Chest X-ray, PA view. Patient: 69 years old, sex F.
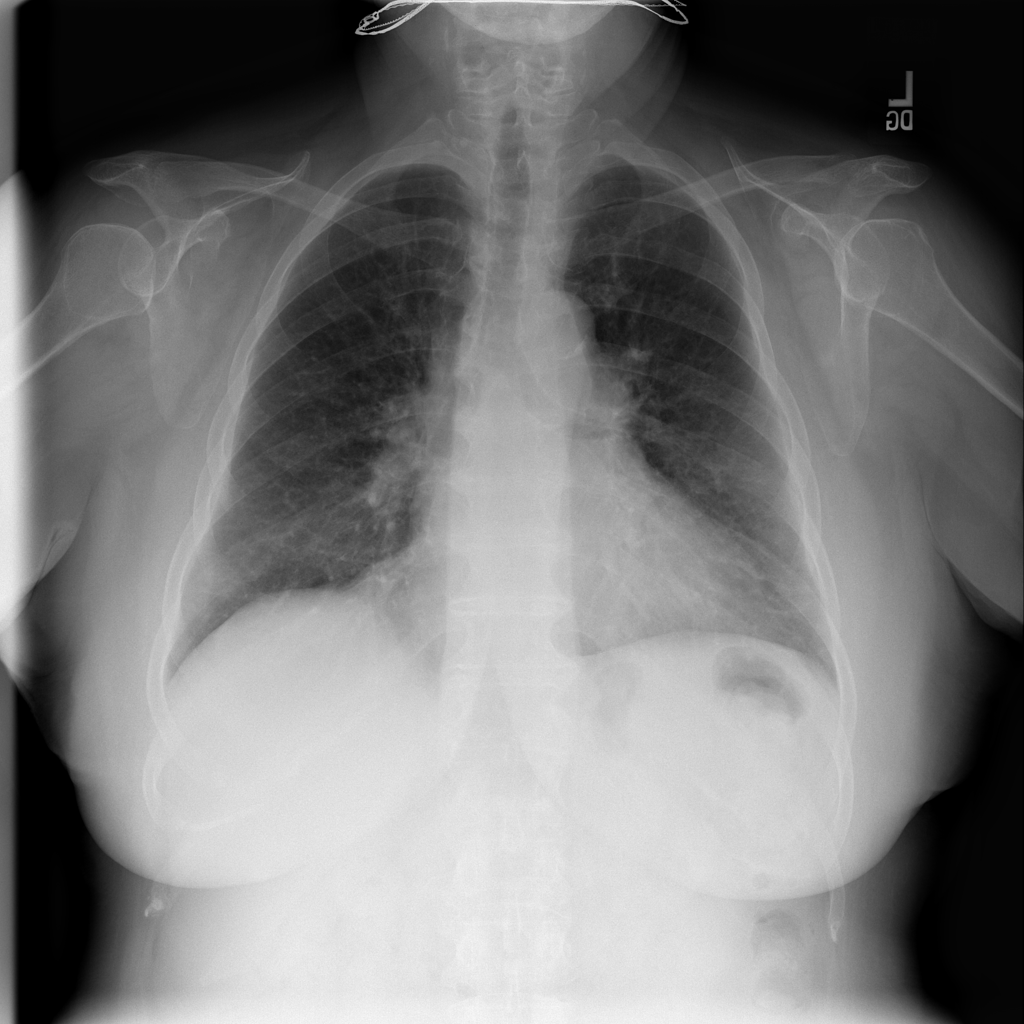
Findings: Emphysema